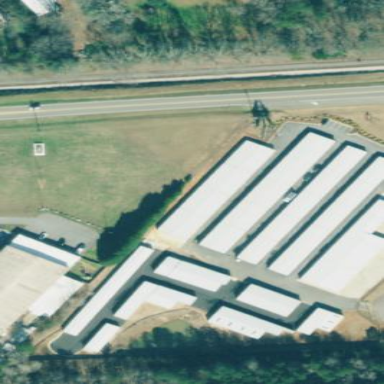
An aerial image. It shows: Warehouse building.